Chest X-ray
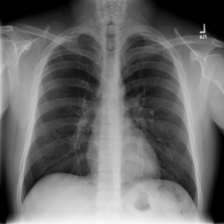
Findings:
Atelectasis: negative
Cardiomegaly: negative
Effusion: negative
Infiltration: negative
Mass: negative
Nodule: negative
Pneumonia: negative
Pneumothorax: negative
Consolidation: negative
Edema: negative
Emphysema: negative
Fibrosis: negative
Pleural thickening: negative
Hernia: negative